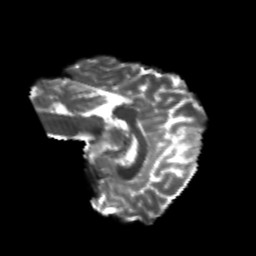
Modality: T2w
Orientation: sagittal
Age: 22
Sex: male
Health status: healthy
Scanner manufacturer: philips
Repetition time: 7.391 s
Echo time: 0.08599 s